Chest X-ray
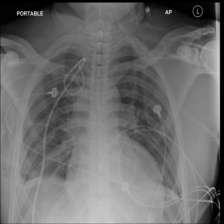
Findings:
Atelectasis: negative
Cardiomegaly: negative
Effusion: negative
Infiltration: negative
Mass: negative
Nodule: negative
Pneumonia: negative
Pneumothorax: positive
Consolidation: negative
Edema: negative
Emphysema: positive
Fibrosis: negative
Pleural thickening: negative
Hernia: negative